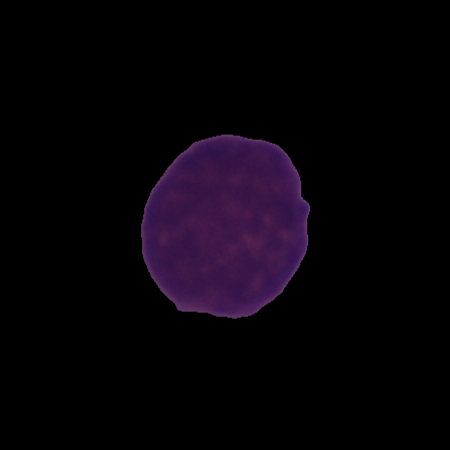
Label: cancer